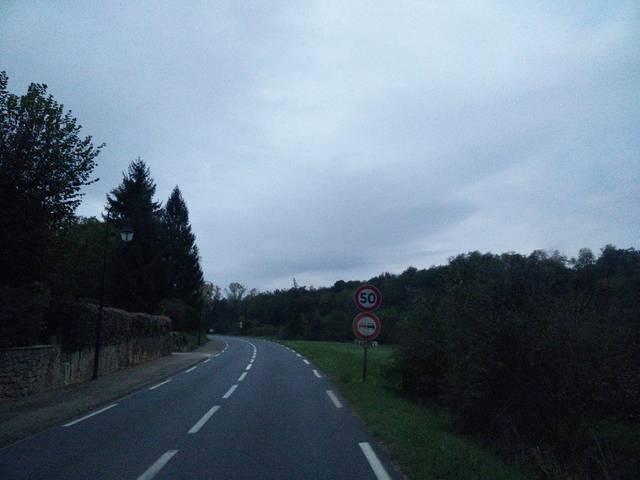
Region: France
Coordinates: 44.813, 1.294